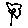
Label: flower